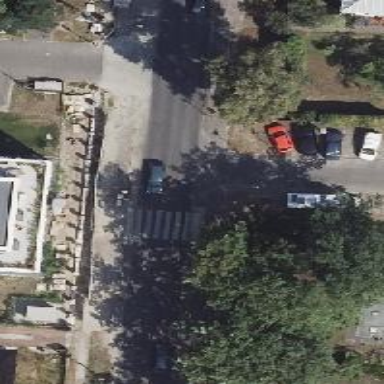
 with the right sidewalk surfaced with asphalt and the left one with concrete."